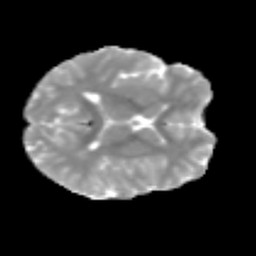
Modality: MD
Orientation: axial
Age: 23
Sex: female
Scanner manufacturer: siemens
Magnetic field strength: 3 T
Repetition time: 2.3 s
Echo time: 0.085 s